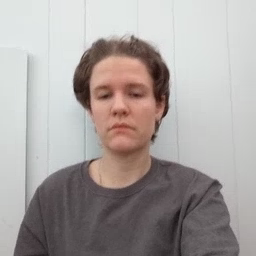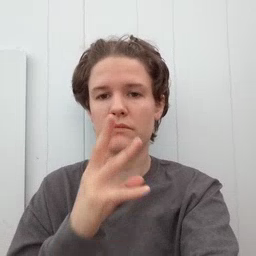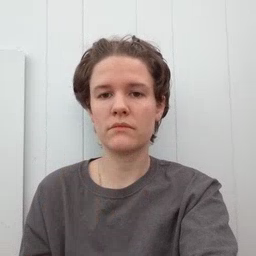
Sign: wet